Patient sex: M
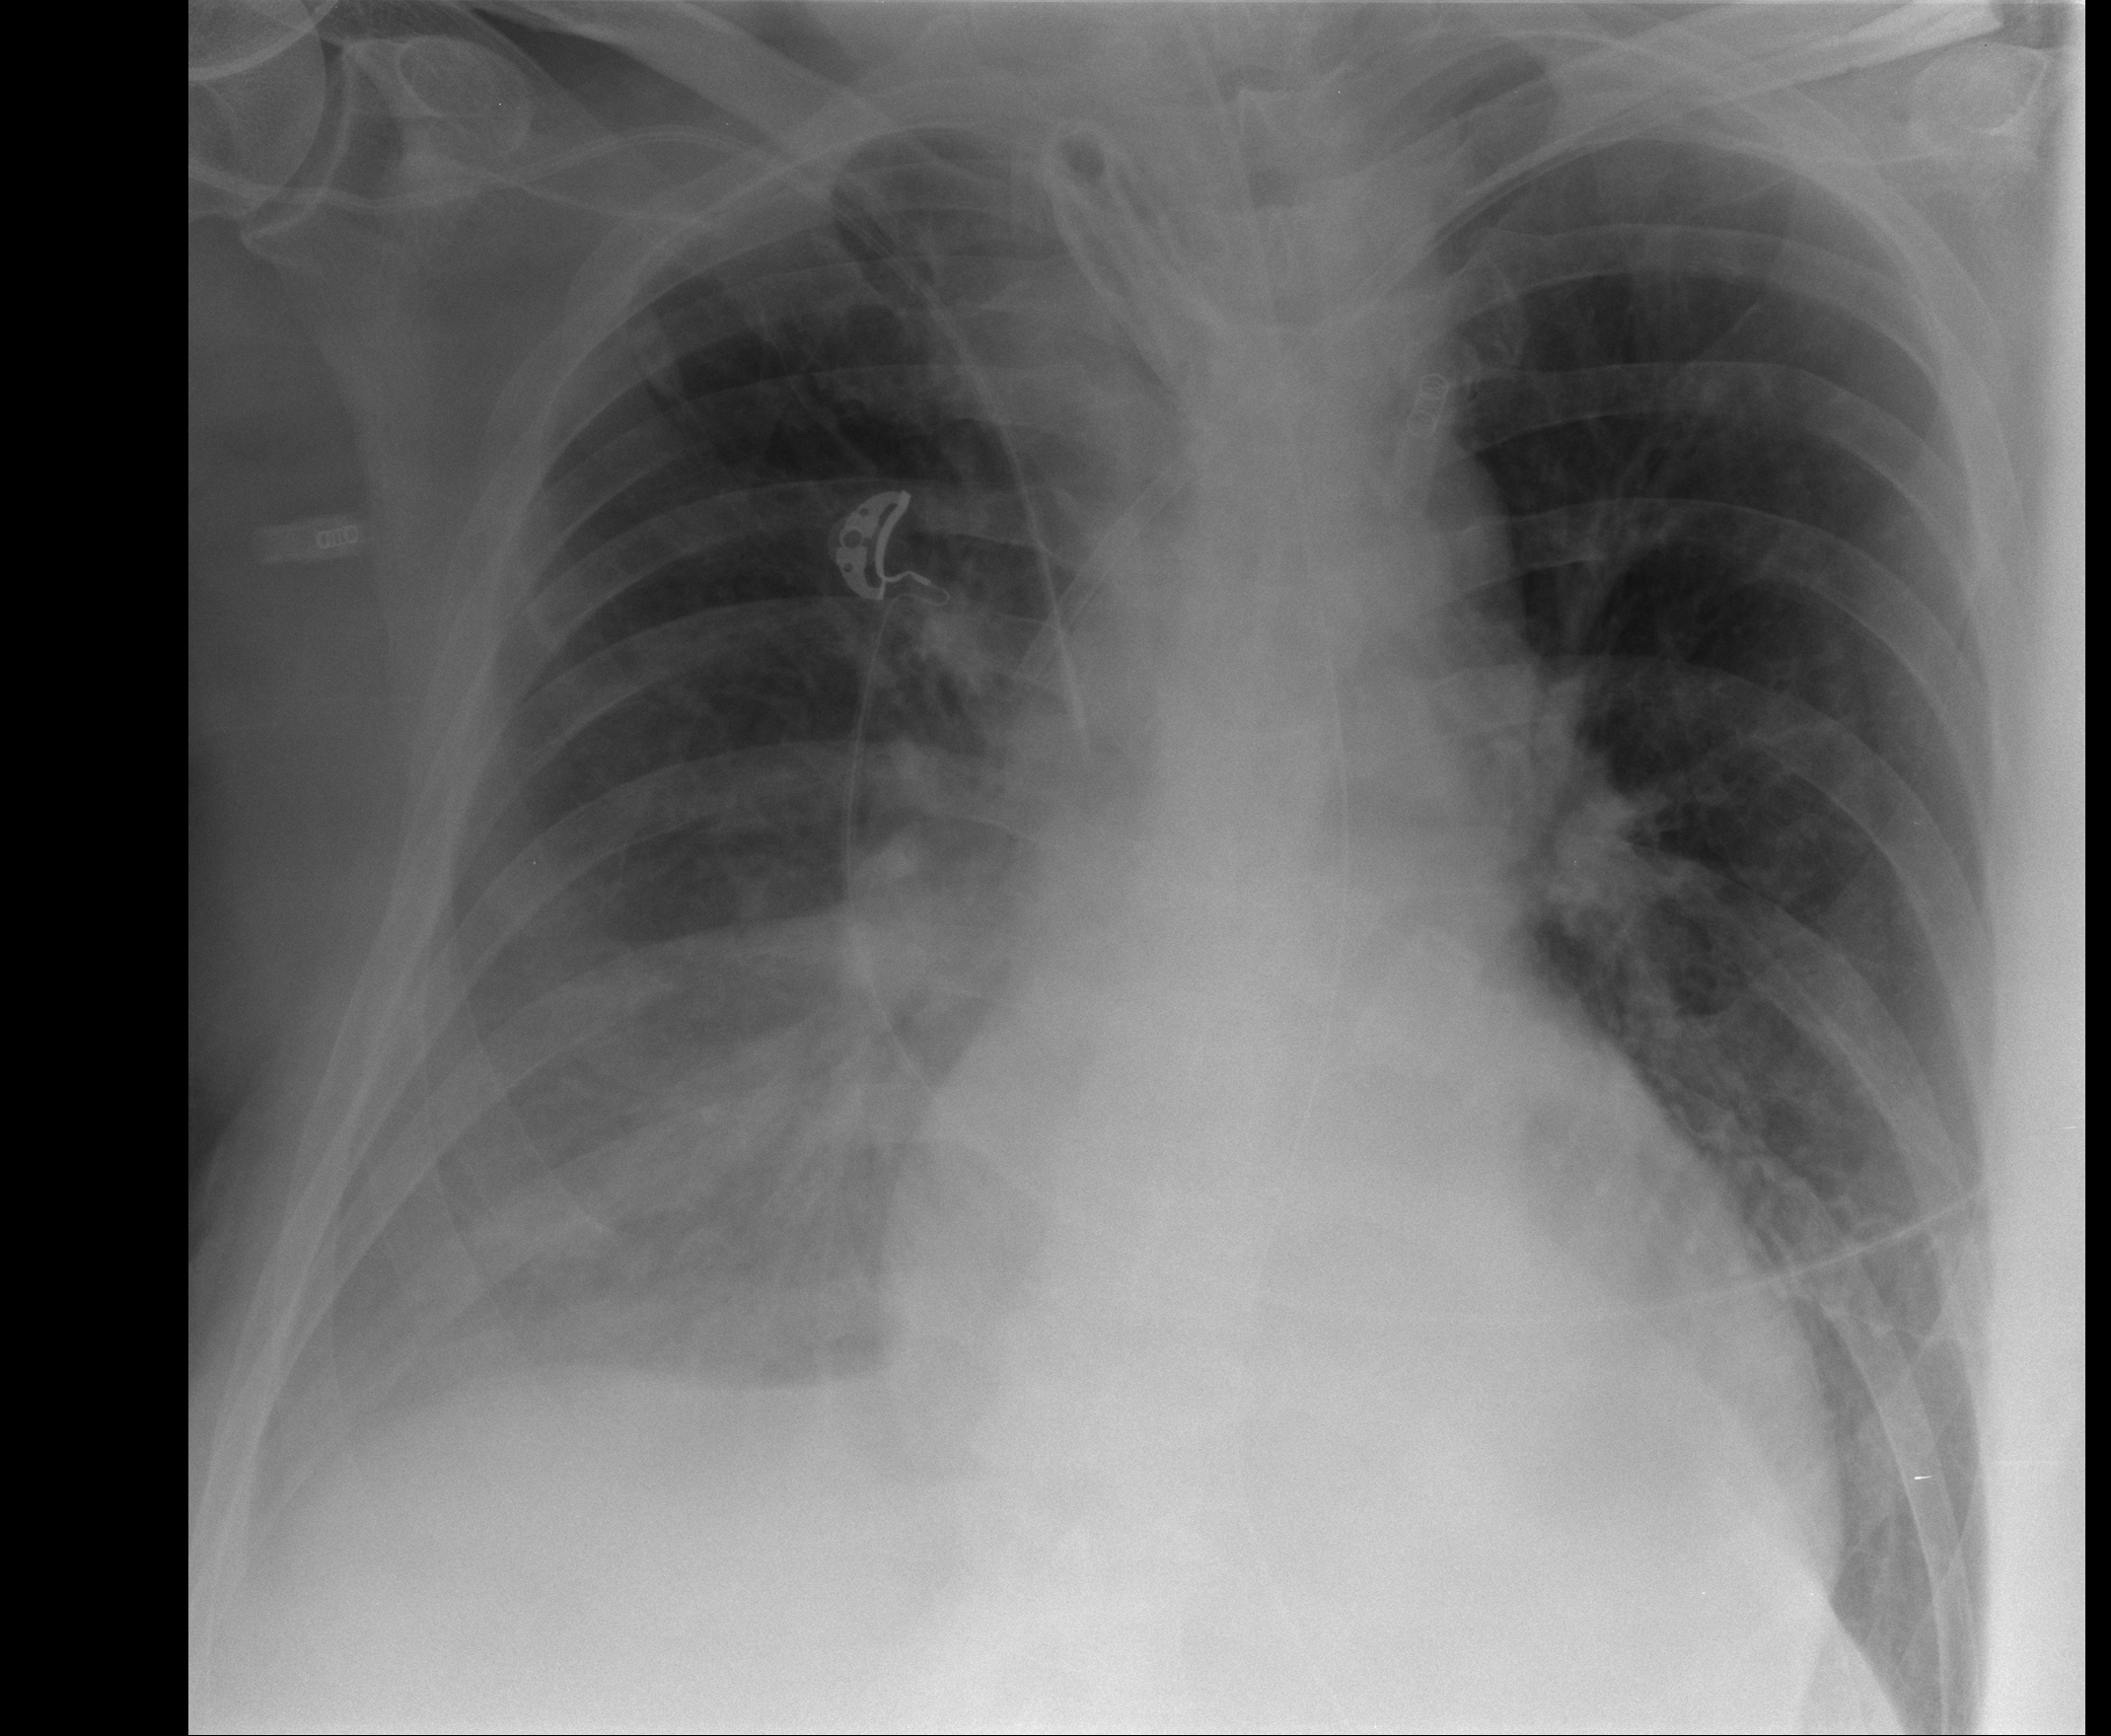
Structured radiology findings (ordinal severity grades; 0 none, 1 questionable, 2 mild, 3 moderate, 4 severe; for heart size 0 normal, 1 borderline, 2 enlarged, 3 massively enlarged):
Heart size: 2
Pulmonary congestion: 0
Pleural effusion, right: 2
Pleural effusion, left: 0
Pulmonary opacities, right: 1
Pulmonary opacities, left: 0
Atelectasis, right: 2
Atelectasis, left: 0